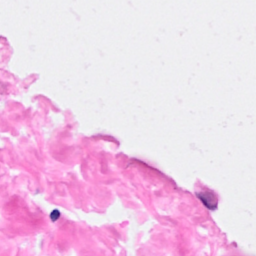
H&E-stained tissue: Breast